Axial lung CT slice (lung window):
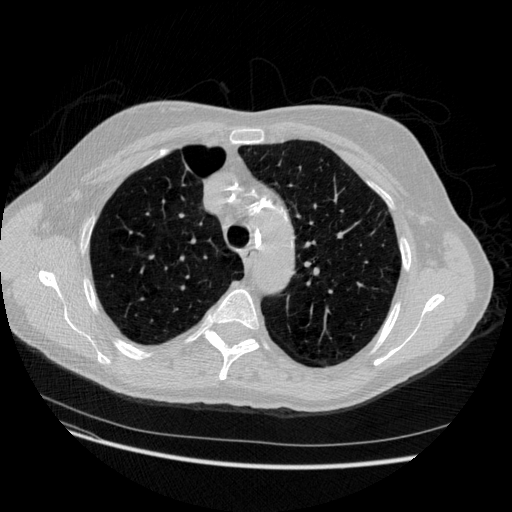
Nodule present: no